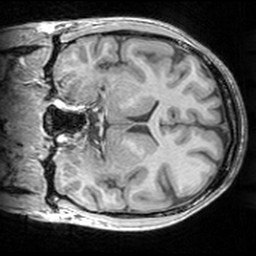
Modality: T1w
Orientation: coronal
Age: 19
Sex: male
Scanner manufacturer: siemens
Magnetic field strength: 3 T
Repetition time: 1.63 s
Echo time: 0.00311 s